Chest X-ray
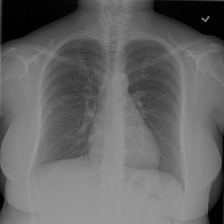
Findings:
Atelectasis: negative
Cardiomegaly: negative
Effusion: negative
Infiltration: negative
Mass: negative
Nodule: negative
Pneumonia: negative
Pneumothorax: negative
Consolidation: negative
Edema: negative
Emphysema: negative
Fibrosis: negative
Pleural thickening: negative
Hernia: negative